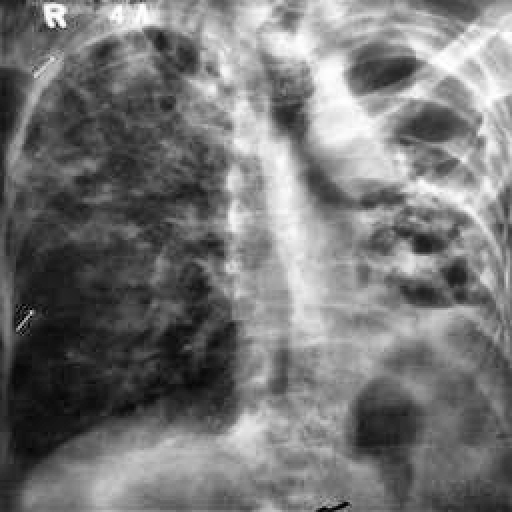
Finding: TUBERCULOSIS